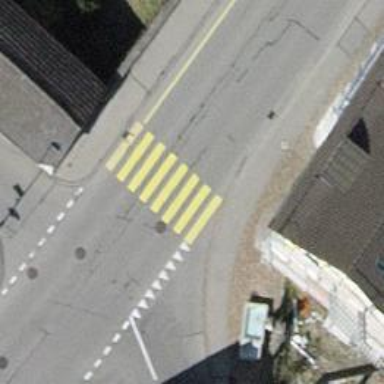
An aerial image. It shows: Marked zebra crossing on the road.